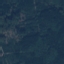
Land use / land cover: Forest